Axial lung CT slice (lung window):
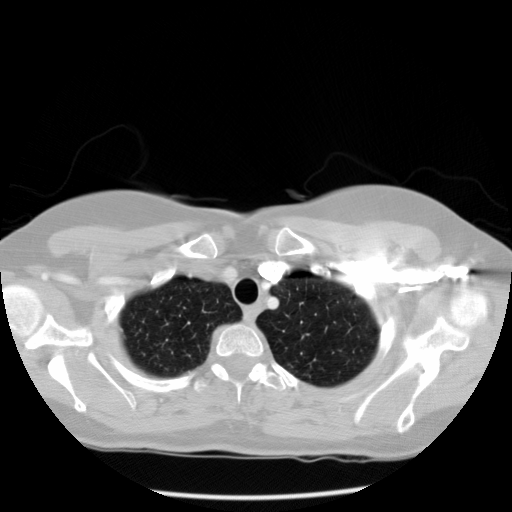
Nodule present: no